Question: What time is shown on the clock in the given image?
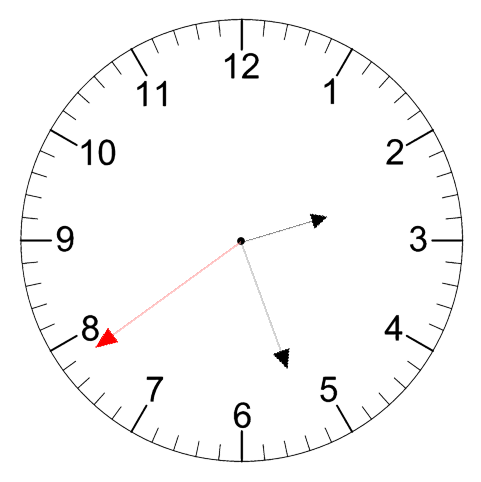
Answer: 02:26:39